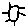
Label: sun